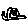
Label: car